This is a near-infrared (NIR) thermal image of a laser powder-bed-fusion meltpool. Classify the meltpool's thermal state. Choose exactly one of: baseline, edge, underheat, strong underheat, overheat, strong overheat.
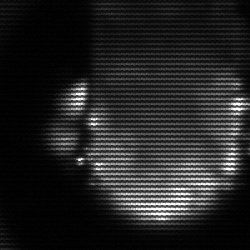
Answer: baseline